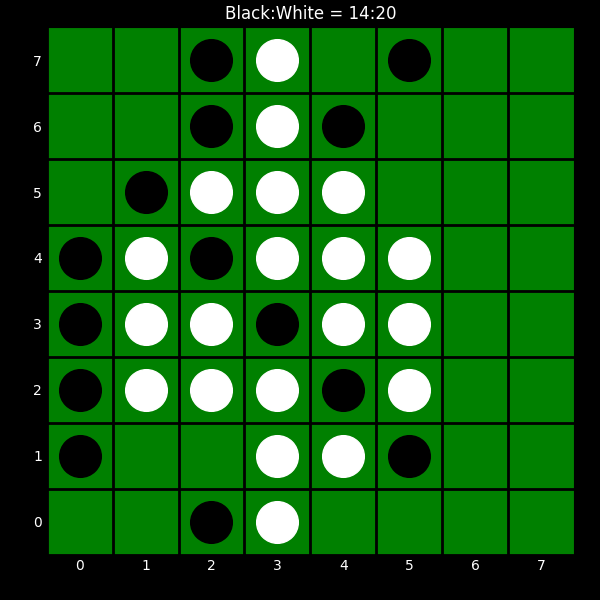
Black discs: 14
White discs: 20